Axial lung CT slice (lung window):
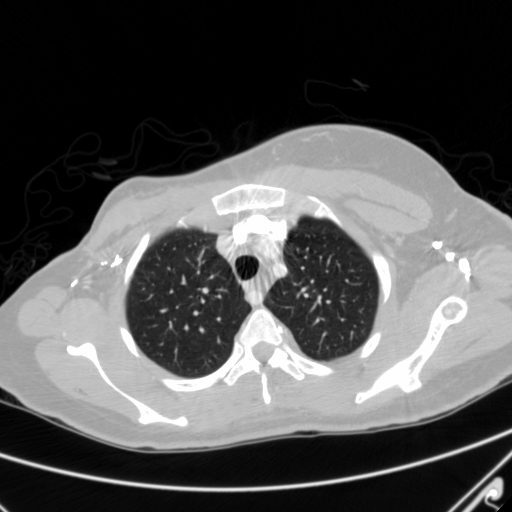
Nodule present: no